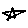
Label: star